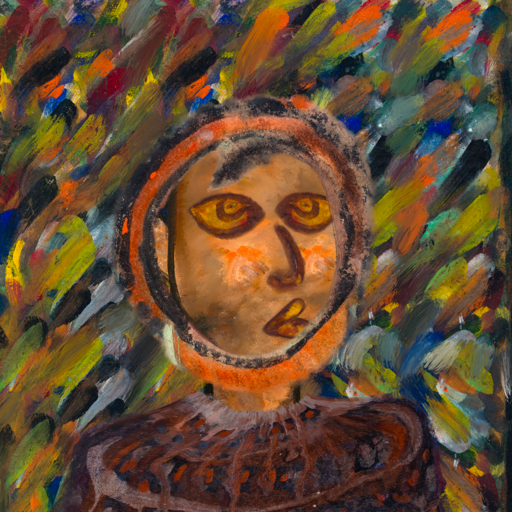
Background: An_Impression, Head And Neck Side: Gypsy_Queen, Face Side: Comrade, Bust: Hypocrite, Hair Side: Childish, Head Accessory: Blank, Second Necklace: Blank, Necklace: Blank, Baby: Blank